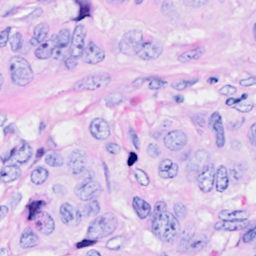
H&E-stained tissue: Breast